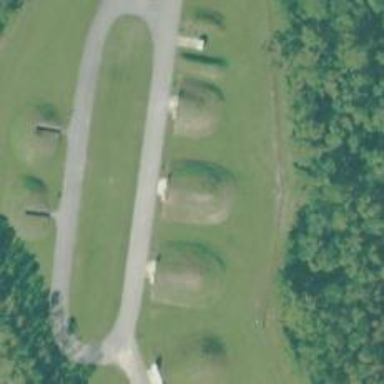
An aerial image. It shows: Military bunker for protection and defense.